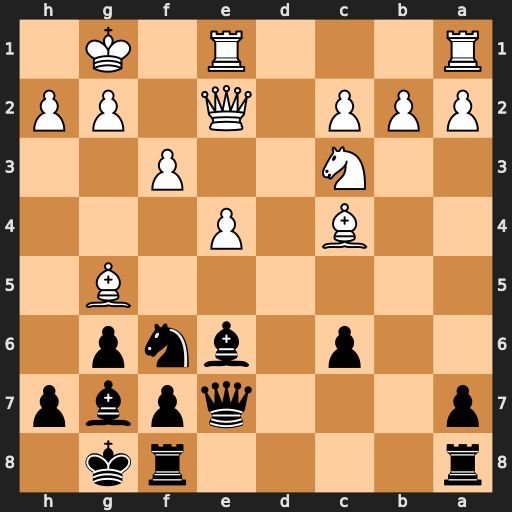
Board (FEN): r4rk1/p3qpbp/2p1bnp1/6B1/2B1P3/2N2P2/PPP1Q1PP/R3R1K1
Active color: b
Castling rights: -
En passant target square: -
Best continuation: Qc5+ Be3 Qxc4 Qxc4 Bxc4